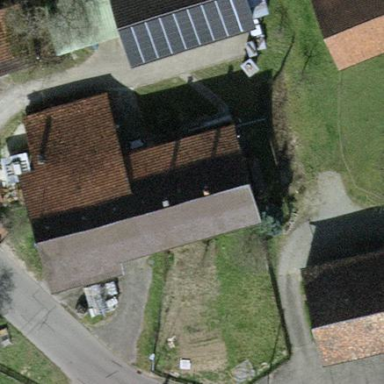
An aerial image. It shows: Simple and straightforward house.